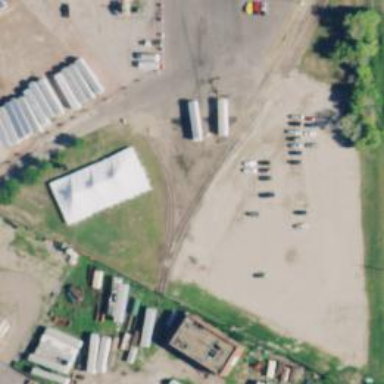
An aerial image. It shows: Rail spur service.